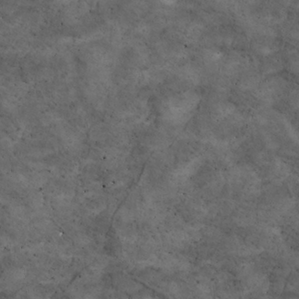
Label: non_frost